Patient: sex M, age 48
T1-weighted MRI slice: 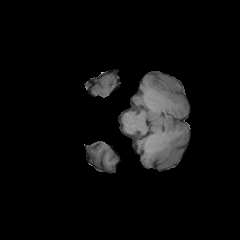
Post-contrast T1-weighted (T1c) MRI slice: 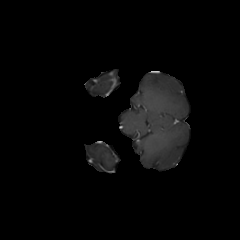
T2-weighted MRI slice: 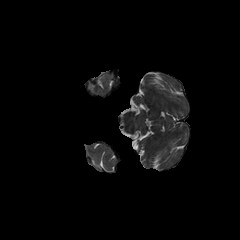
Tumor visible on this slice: no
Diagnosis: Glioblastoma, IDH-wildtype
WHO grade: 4